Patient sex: M
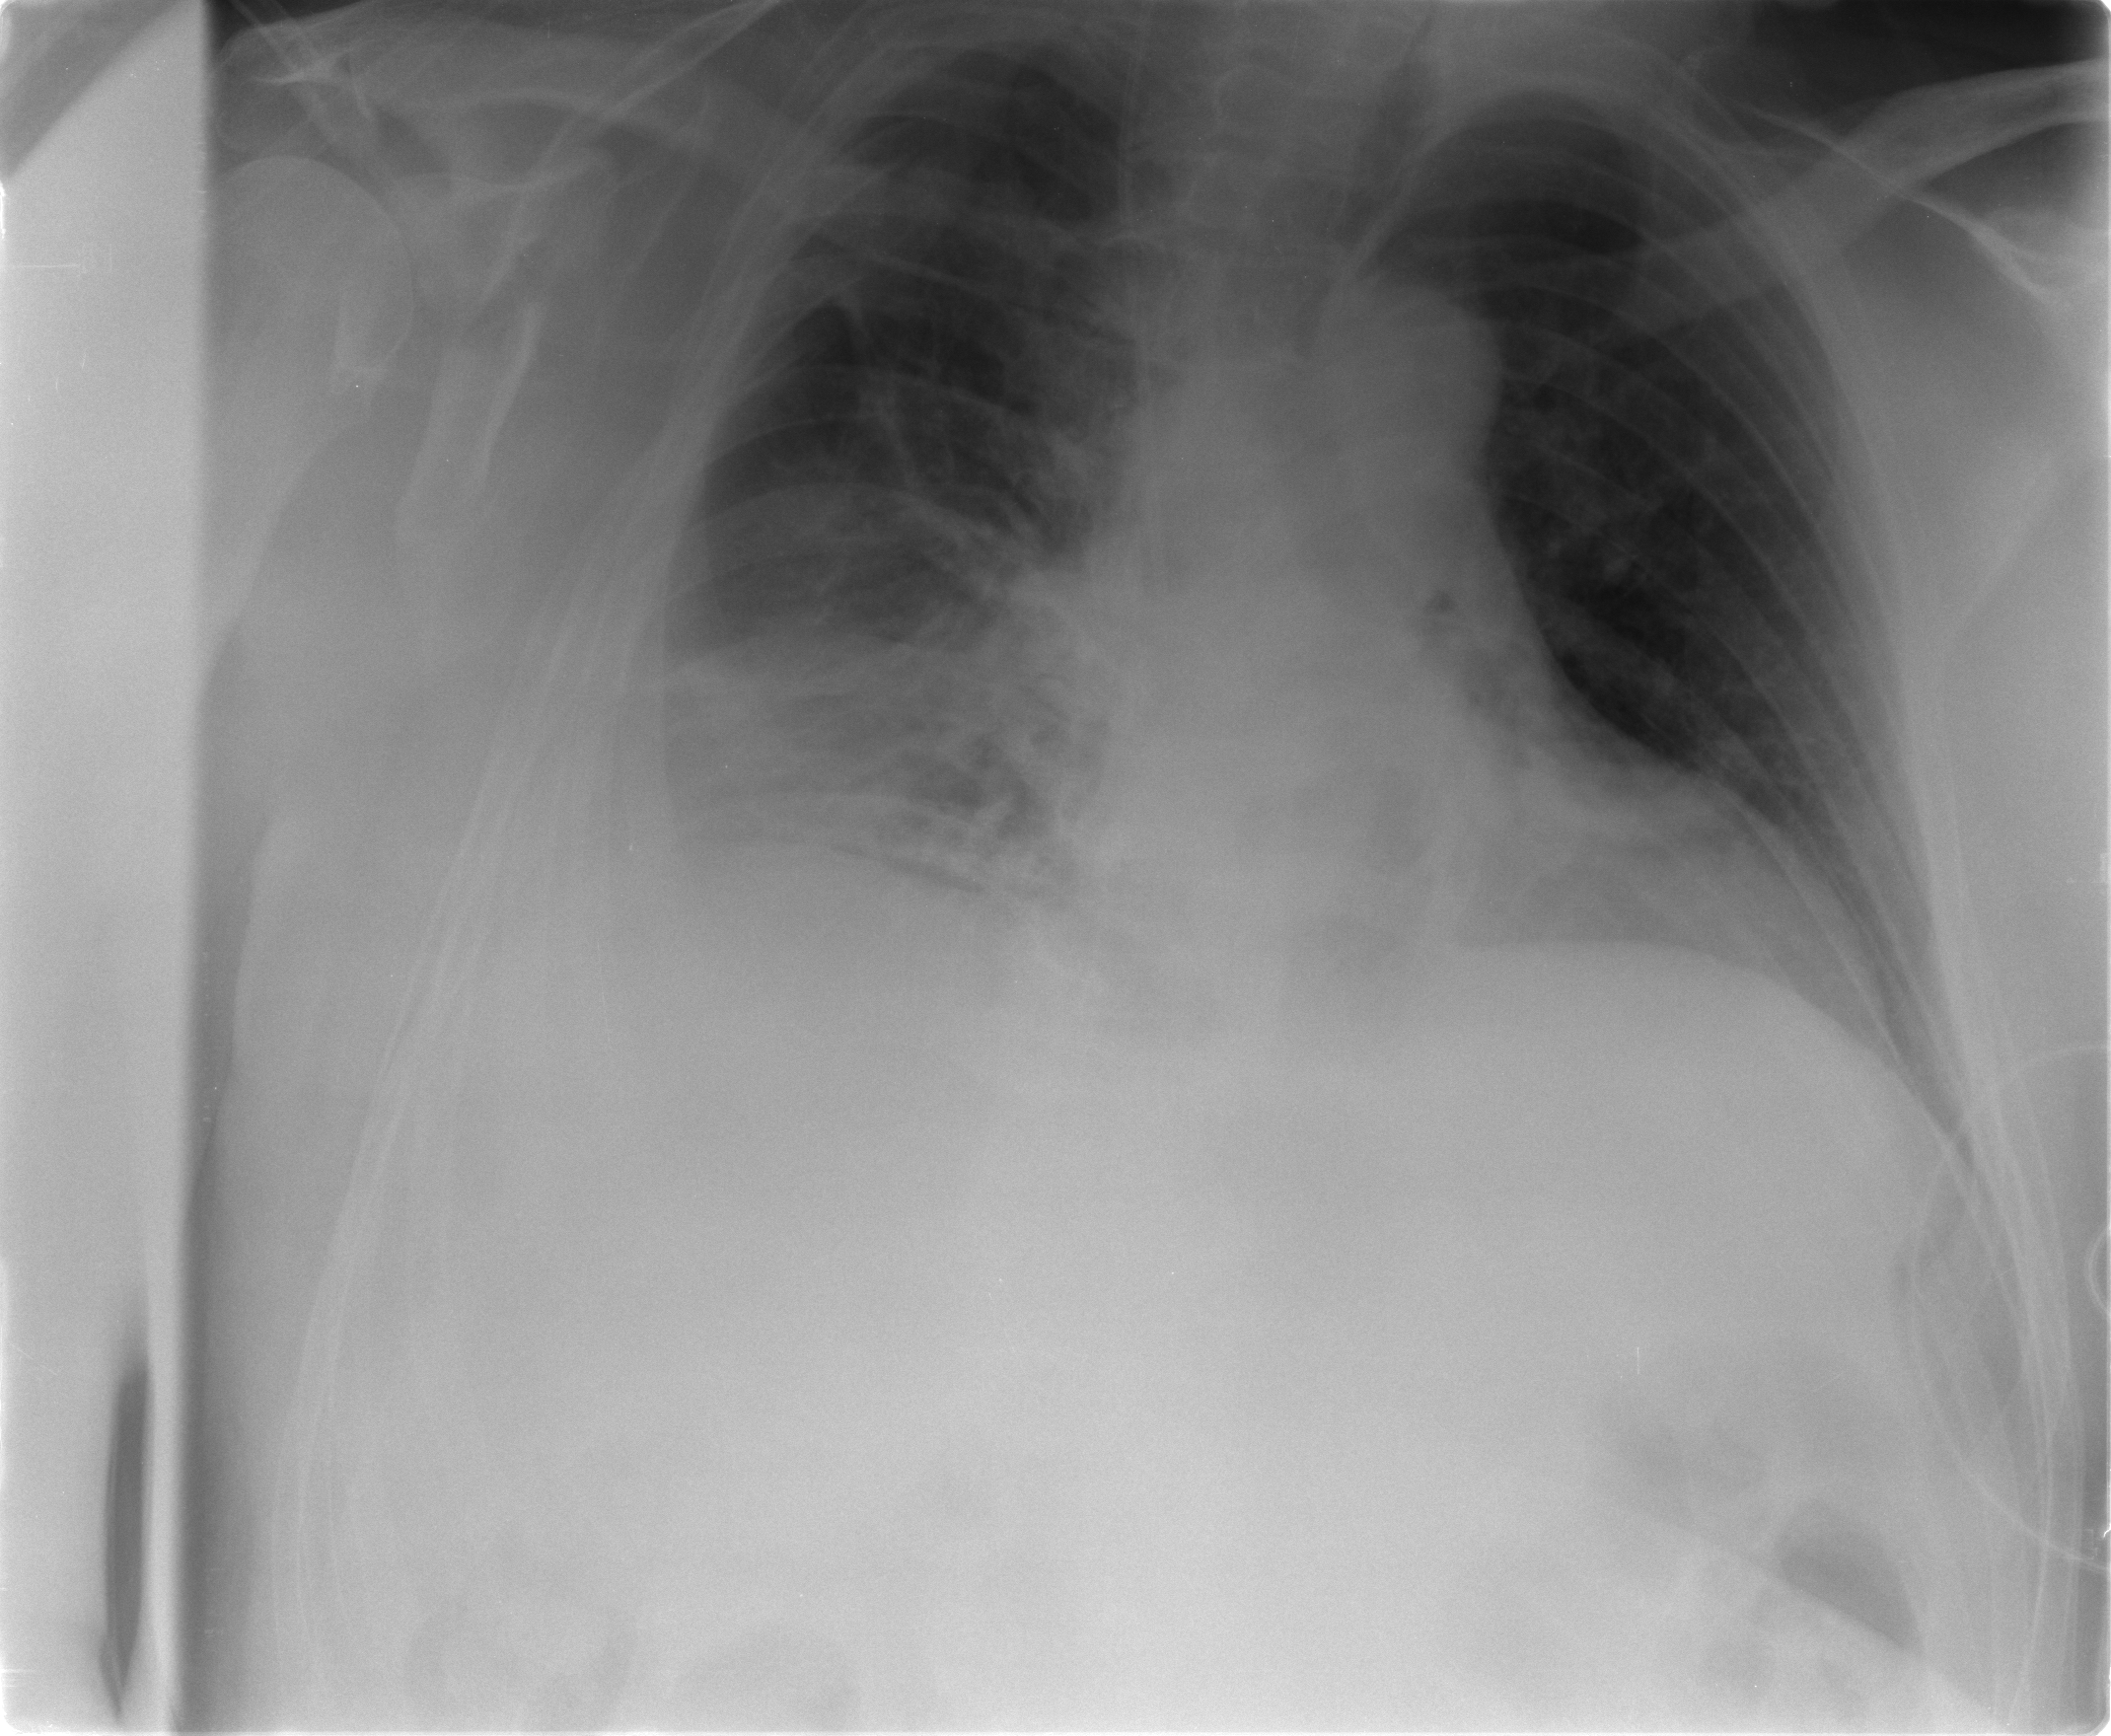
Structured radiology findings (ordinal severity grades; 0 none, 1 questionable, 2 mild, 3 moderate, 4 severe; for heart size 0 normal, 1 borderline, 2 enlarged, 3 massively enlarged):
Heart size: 2
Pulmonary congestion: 2
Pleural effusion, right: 2
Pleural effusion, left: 1
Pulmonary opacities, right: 2
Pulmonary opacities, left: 0
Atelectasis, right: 3
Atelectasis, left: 2